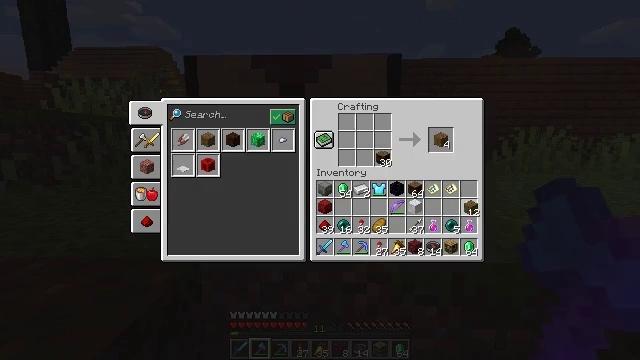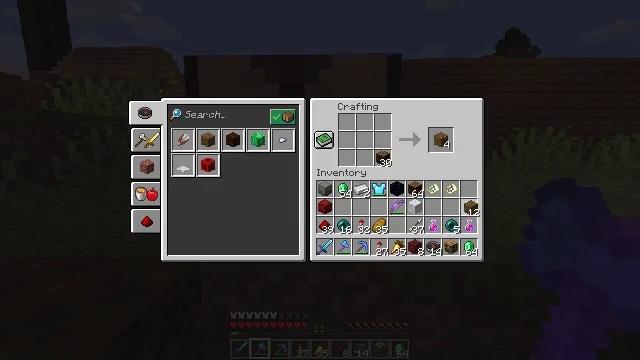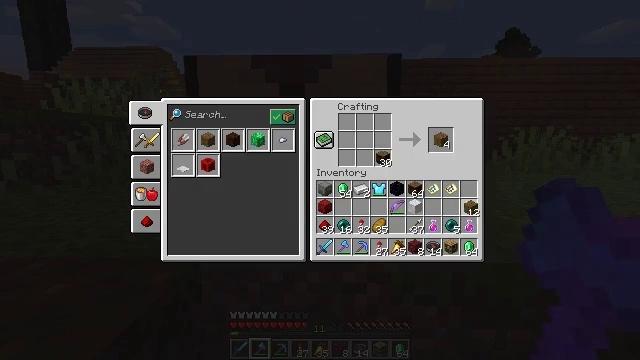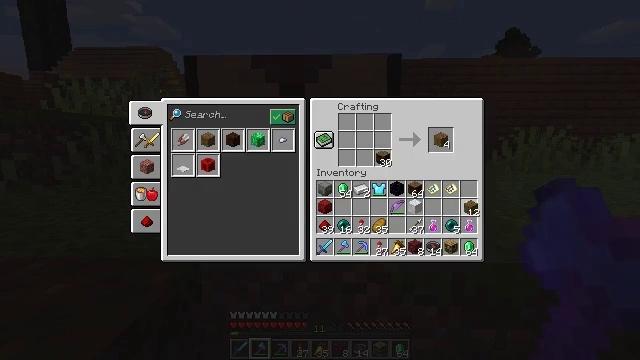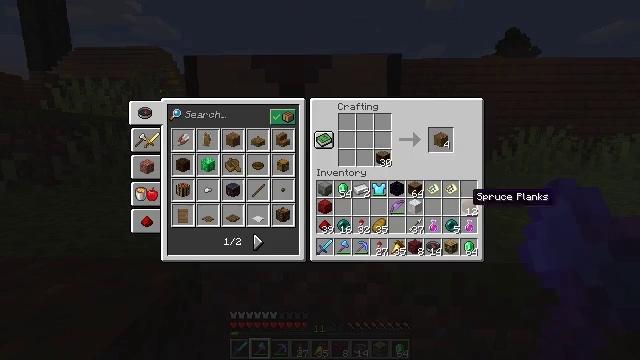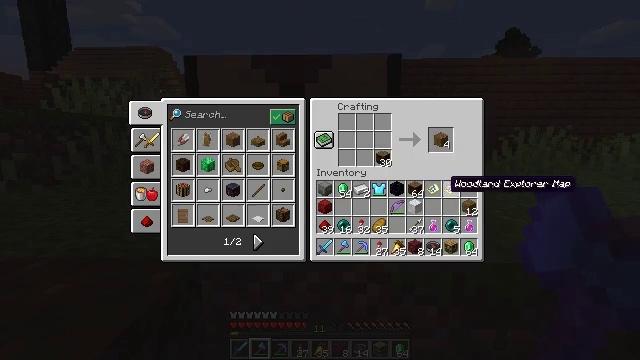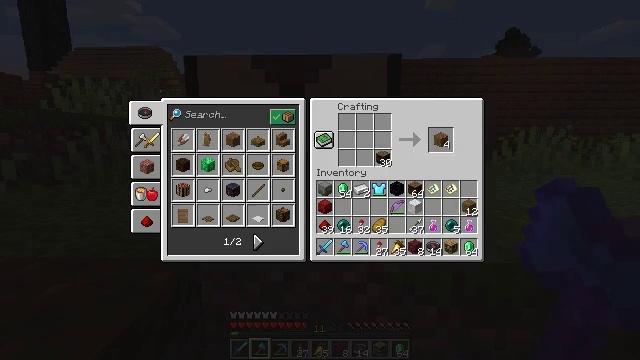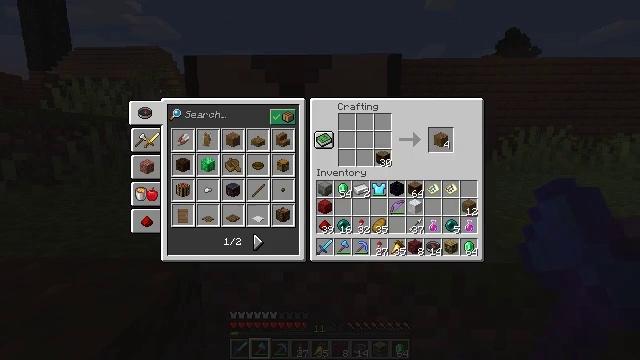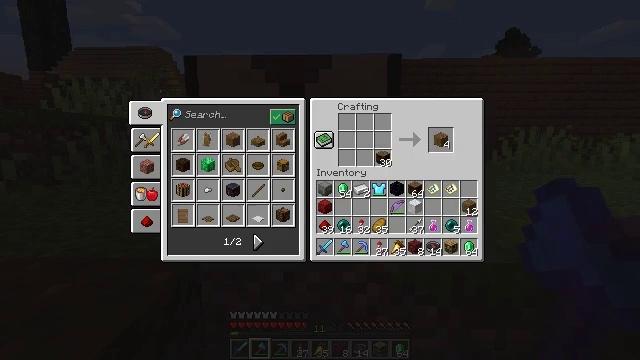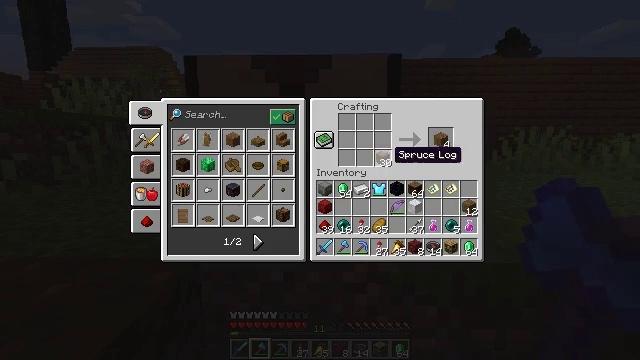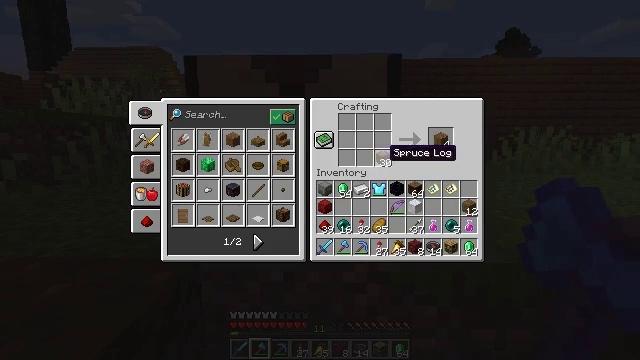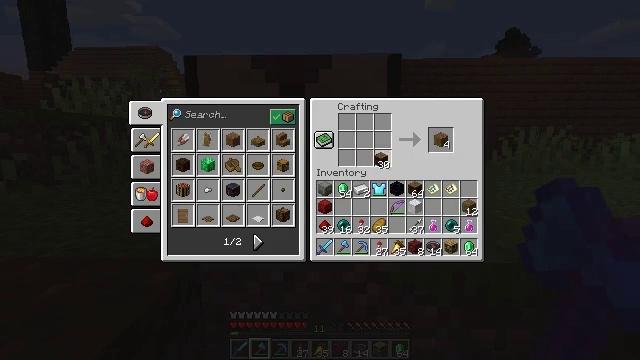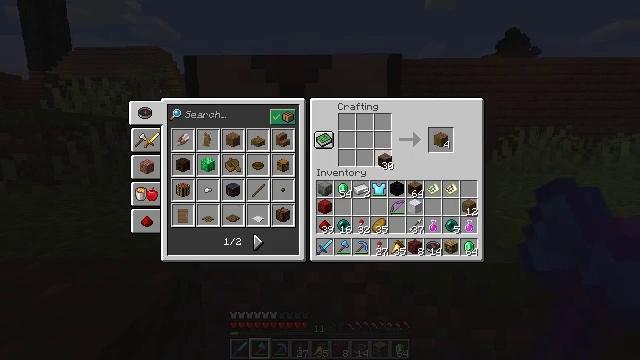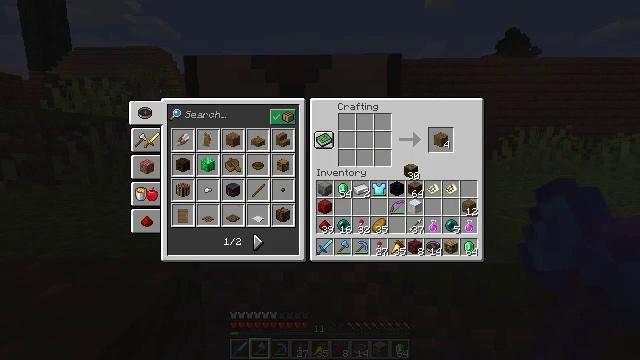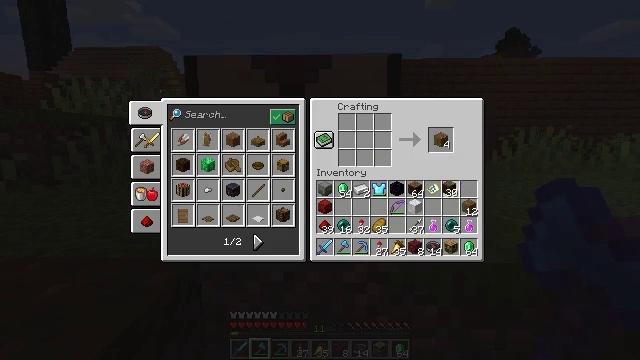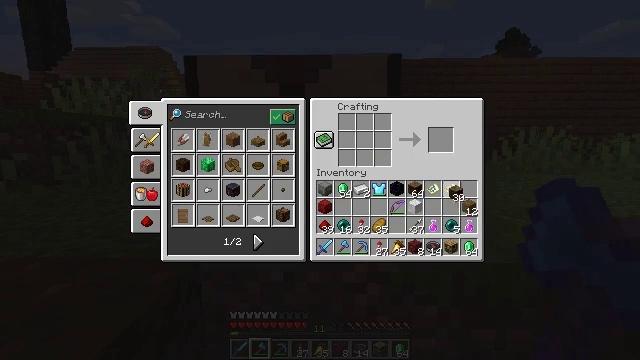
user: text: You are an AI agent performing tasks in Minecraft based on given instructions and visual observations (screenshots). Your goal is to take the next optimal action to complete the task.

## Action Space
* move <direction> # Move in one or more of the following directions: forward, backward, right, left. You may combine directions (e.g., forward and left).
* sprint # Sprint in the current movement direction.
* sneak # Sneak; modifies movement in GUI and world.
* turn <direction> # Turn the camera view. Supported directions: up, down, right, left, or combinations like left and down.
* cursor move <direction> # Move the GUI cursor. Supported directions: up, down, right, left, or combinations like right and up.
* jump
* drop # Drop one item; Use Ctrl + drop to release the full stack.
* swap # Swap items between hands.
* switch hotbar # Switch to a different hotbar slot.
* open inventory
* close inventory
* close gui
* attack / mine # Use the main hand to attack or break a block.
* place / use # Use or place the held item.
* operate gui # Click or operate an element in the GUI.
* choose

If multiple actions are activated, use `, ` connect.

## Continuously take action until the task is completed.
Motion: motion action
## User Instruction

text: Take spruce planks to craft a spruce slab.
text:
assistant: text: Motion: operate gui, open gui
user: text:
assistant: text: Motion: operate gui
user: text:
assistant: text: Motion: operate gui
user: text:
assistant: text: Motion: no_op
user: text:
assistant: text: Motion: cursor move left and up
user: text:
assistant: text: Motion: cursor move left and up
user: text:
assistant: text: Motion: cursor move left and up
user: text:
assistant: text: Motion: no_op
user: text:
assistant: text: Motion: no_op
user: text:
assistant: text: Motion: no_op
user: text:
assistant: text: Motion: operate gui
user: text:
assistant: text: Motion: operate gui
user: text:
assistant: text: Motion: cursor move right and down, operate gui
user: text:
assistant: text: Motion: cursor move right and down
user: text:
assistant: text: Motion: cursor move right
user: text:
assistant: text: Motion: cursor move right
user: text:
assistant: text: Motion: no_op
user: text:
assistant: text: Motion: no_op
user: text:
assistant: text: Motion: operate gui
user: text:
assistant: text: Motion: operate gui
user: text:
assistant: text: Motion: no_op
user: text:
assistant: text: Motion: no_op
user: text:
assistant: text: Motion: no_op
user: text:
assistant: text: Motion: no_op
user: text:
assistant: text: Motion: no_op
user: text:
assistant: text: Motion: operate gui
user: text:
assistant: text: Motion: operate gui
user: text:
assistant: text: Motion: cursor move left
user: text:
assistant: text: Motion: cursor move left and up
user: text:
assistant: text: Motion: cursor move left